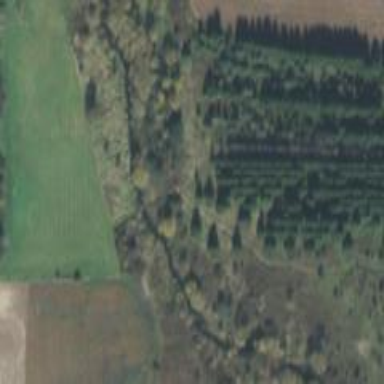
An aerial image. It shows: Mixed woodland with trees that have variety of leaf cycles.